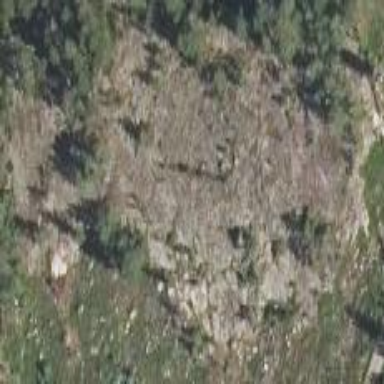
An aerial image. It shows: Landscape dominated by bare rock.